Question: I'm using a microphone array (playstation eye) with PortAudio. I'm attempting microphone array processing where I can know the level of each microphone and specify the direction of a sound using beam forming or inter aural time delays. I'm having trouble determining which sound levels come from each channel.
Here is some code snippets, the first being the recordCallback.
'''
static int recordCallback( const void *inputBuffer, void *outputBuffer,
unsigned long framesPerBuffer,
const PaStreamCallbackTimeInfo* timeInfo,
PaStreamCallbackFlags statusFlags,
void *userData )
{
paTestData *data = (paTestData*)userData;
const SAMPLE *rptr = (const SAMPLE*)inputBuffer;
SAMPLE *wptr = &data->recordedSamples[data->frameIndex * NUM_CHANNELS];
long framesToCalc;
long i;
int finished;
unsigned long framesLeft = data->maxFrameIndex - data->frameIndex;
(void) outputBuffer; /* Prevent unused variable warnings. */
(void) timeInfo;
(void) statusFlags;
(void) userData;
if( framesLeft < framesPerBuffer )
{
framesToCalc = framesLeft;
finished = paComplete;
}
else
{
framesToCalc = framesPerBuffer;
finished = paContinue;
}
if( inputBuffer == NULL )
{
for( i=0; i<framesToCalc; i++ )
{
*wptr++ = SAMPLE_SILENCE; /* 1 */
if( NUM_CHANNELS =>= 2 ) *wptr++ = SAMPLE_SILENCE; /* 2 */
if( NUM_CHANNELS =>= 3 ) *wptr++ = SAMPLE_SILENCE; /* 3 */
if( NUM_CHANNELS >= 4 ) *wptr++ = SAMPLE_SILENCE; /* 4 */
}
}
else
{
for( i=0; i<framesToCalc; i++ )
{
*wptr++ = *rptr++; /* 1 */
if( NUM_CHANNELS >= 2 ) *wptr++ = *rptr++; /* 2 */
if( NUM_CHANNELS >= 3 ) *wptr++ = *rptr++; /* 3 */
if( NUM_CHANNELS >= 4 ) *wptr++ = *rptr++; /* 4 */
}
}
data->frameIndex += framesToCalc;
return finished;
}
'''
Here is the main method where I'm playing back the audio and trying to show channel averages.
'''
int main(void)
{
PaStreamParameters inputParameters,
outputParameters;
PaStream* stream;
PaError err = paNoError;
paTestData data;
int i;
int totalFrames;
int numSamples;
int numBytes;
SAMPLE max, val;
double average;
printf("patest_record.c
"); fflush(stdout);
data.maxFrameIndex = totalFrames = NUM_SECONDS * SAMPLE_RATE; /* Record for a few seconds. */
data.frameIndex = 0;
numSamples = totalFrames * NUM_CHANNELS;
numBytes = numSamples * sizeof(SAMPLE);
data.recordedSamples = (SAMPLE *) malloc( numBytes ); /* From now on, recordedSamples is initialised. */
if( data.recordedSamples == NULL )
{
printf("Could not allocate record array.
");
goto done;
}
for( i=0; i<numSamples; i++ ) data.recordedSamples[i] = 0;
err = Pa_Initialize();
if( err != paNoError ) goto done;
inputParameters.device = 2; /* default input device */
if (inputParameters.device == paNoDevice) {
fprintf(stderr,"Error: No default input device.
");
goto done;
}
inputParameters.channelCount = 2; /* stereo input */
inputParameters.sampleFormat = PA_SAMPLE_TYPE;
inputParameters.suggestedLatency = Pa_GetDeviceInfo( inputParameters.device )->defaultLowInputLatency;
inputParameters.hostApiSpecificStreamInfo = NULL;
/* Record some audio. -------------------------------------------- */
err = Pa_OpenStream(
&stream,
&inputParameters,
NULL, /* &outputParameters, */
SAMPLE_RATE,
FRAMES_PER_BUFFER,
paClipOff, /* we won't output out of range samples so don't bother clipping them */
recordCallback,
&data );
if( err != paNoError ) goto done;
err = Pa_StartStream( stream );
if( err != paNoError ) goto done;
printf("
=== Now recording!! Please speak into the microphone. ===
"); fflush(stdout);
while( ( err = Pa_IsStreamActive( stream ) ) == 1 )
{
Pa_Sleep(1000);
printf("index = %d
", data.frameIndex ); fflush(stdout);
printf("Channel = %d
", data.currentChannel ); fflush(stdout);
}
if( err < 0 ) goto done;
err = Pa_CloseStream( stream );
if( err != paNoError ) goto done;
/* Measure maximum peak amplitude. */
/* average for each channel */
SAMPLE channel1val =0;
SAMPLE channel2val = 0;
SAMPLE channel3val =0;
SAMPLE channel4val = 0;
long channel1avg = 0.0;
long channel2avg =0.0;
long channel3avg =0.0;
long channel4avg =0.0;
SAMPLE channel1max = 0;
SAMPLE channel2max =0;
SAMPLE channel3max =0;
SAMPLE channel4max =0;
i = 0;
do
{
channel1val = data.recordedSamples[i];
if (channel1val < 0)
{
channel1val = -channel1val;
}
if (channel1val > channel1max)
{
channel1max = channel1val;
}
channel1avg += channel1val;
i = i + 4;
}
while (i<numSamples);
i = 1;
do
{
channel2val = data.recordedSamples[i];
if (channel2val < 0)
{
channel2val = -channel2val;
}
if (channel2val > channel2max)
{
channel2max = channel2val;
}
channel2avg += channel2val;
i = i + 4;
}
while (i<numSamples);
i = 2;
do
{
channel3val = data.recordedSamples[i];
if (channel3val < 0)
{
channel3val = -channel3val;
}
if (channel3val > channel3max)
{
channel3max = channel3val;
}
channel3avg += channel3val;
i = i + 4;
}
while (i<numSamples);
i = 3;
do
{
channel4val = data.recordedSamples[i];
if (channel4val < 0)
{
channel4val = -channel4val;
}
if (channel4val > channel4max)
{
channel4max = channel4val;
}
channel4avg += channel4val;
i = i + 4;
}
while (i<numSamples);
channel1avg = channel1avg / (double)numSamples;
channel2avg = channel2avg / (double)numSamples;
channel3avg = channel3avg / (double)numSamples;
channel4avg = channel4avg / (double)numSamples;
// printf("sample max amplitude = "PRINTF_S_FORMAT"
", max );
// printf("sample average = %lf
", average );
printf("channel1 max amplitude = "PRINTF_S_FORMAT"
", channel1max);
printf("sample average = %lf
", channel1avg);
printf("channel2 max amplitude = "PRINTF_S_FORMAT"
", channel2max);
printf("sample average = %lf
", channel2avg);
printf("channel3 max amplitude = "PRINTF_S_FORMAT"
", channel3max);
printf("sample average = %lf
", channel3avg);
printf("channel4 max amplitude = "PRINTF_S_FORMAT"
", channel4max);
printf("sample average = %lf
", channel4avg);
printf("/nPrinting out values/n");
for (int j=0; j<8; j++)
{
printf("Value: %lf
", data.recordedSamples[j]);
}
/* Write recorded data to a file. */
#if WRITE_TO_FILE
{
FILE *fid;
fid = fopen("recorded.raw", "wb");
if( fid == NULL )
{
printf("Could not open file.");
}
else
{
fwrite( data.recordedSamples, NUM_CHANNELS * sizeof(SAMPLE), totalFrames, fid );
fclose( fid );
printf("Wrote data to 'recorded.raw'
");
}
}
#endif
/* Playback recorded data. -------------------------------------------- */
data.frameIndex = 0;
outputParameters.device = Pa_GetDefaultOutputDevice(); /* default output device */
if (outputParameters.device == paNoDevice) {
fprintf(stderr,"Error: No default output device.
");
goto done;
}
outputParameters.channelCount = 2; /* stereo output */
outputParameters.sampleFormat = PA_SAMPLE_TYPE;
outputParameters.suggestedLatency = Pa_GetDeviceInfo( outputParameters.device )->defaultLowOutputLatency;
outputParameters.hostApiSpecificStreamInfo = NULL;
printf("
=== Now playing back. ===
"); fflush(stdout);
err = Pa_OpenStream(
&stream,
NULL, /* no input */
&outputParameters,
SAMPLE_RATE,
FRAMES_PER_BUFFER,
paClipOff, /* we won't output out of range samples so don't bother clipping them */
playCallback,
&data );
if( err != paNoError ) goto done;
if( stream )
{
err = Pa_StartStream( stream );
if( err != paNoError ) goto done;
printf("Waiting for playback to finish.
"); fflush(stdout);
while( ( err = Pa_IsStreamActive( stream ) ) == 1 ) Pa_Sleep(100);
if( err < 0 ) goto done;
err = Pa_CloseStream( stream );
if( err != paNoError ) goto done;
printf("Done.
"); fflush(stdout);
}
done:
Pa_Terminate();
if( data.recordedSamples ) /* Sure it is NULL or valid. */
free( data.recordedSamples );
if( err != paNoError )
{
fprintf( stderr, "An error occured while using the portaudio stream
" );
fprintf( stderr, "Error number: %d
", err );
fprintf( stderr, "Error message: %s
", Pa_GetErrorText( err ) );
err = 1; /* Always return 0 or 1, but no other return codes. */
}
return err;
}
'''
If I run my code and blow into one microphone I get this. When I play the sound back using my code, it works fine and the sound is correct, but looking at the values outputted:
'''
channel1 max amplitude = 1.<PHONE>
sample average = 1.000000
channel2 max amplitude = 0.<PHONE>
sample average = 0.025421
channel3 max amplitude = 1.<PHONE>
sample average = 1.000000
channel4 max amplitude = 0.<PHONE>
sample average = 0.026276
'''
Which clearly isn't correct. As it's showing that two channels are almost identical. From what I understand, as it's capturing linear PCM, it should be mapping channels such as
SAMPLE
[
{Channel1}
{Channel2}
{Channel3}
{Channel4}
]
Now the problem is, when I blow into one microphone on audacity (which uses core-audio drivers) I get this. Clearly one microphone has peak of 1 and the others are near silent.

So I don't understand what I'm doing wrong, any pointers?
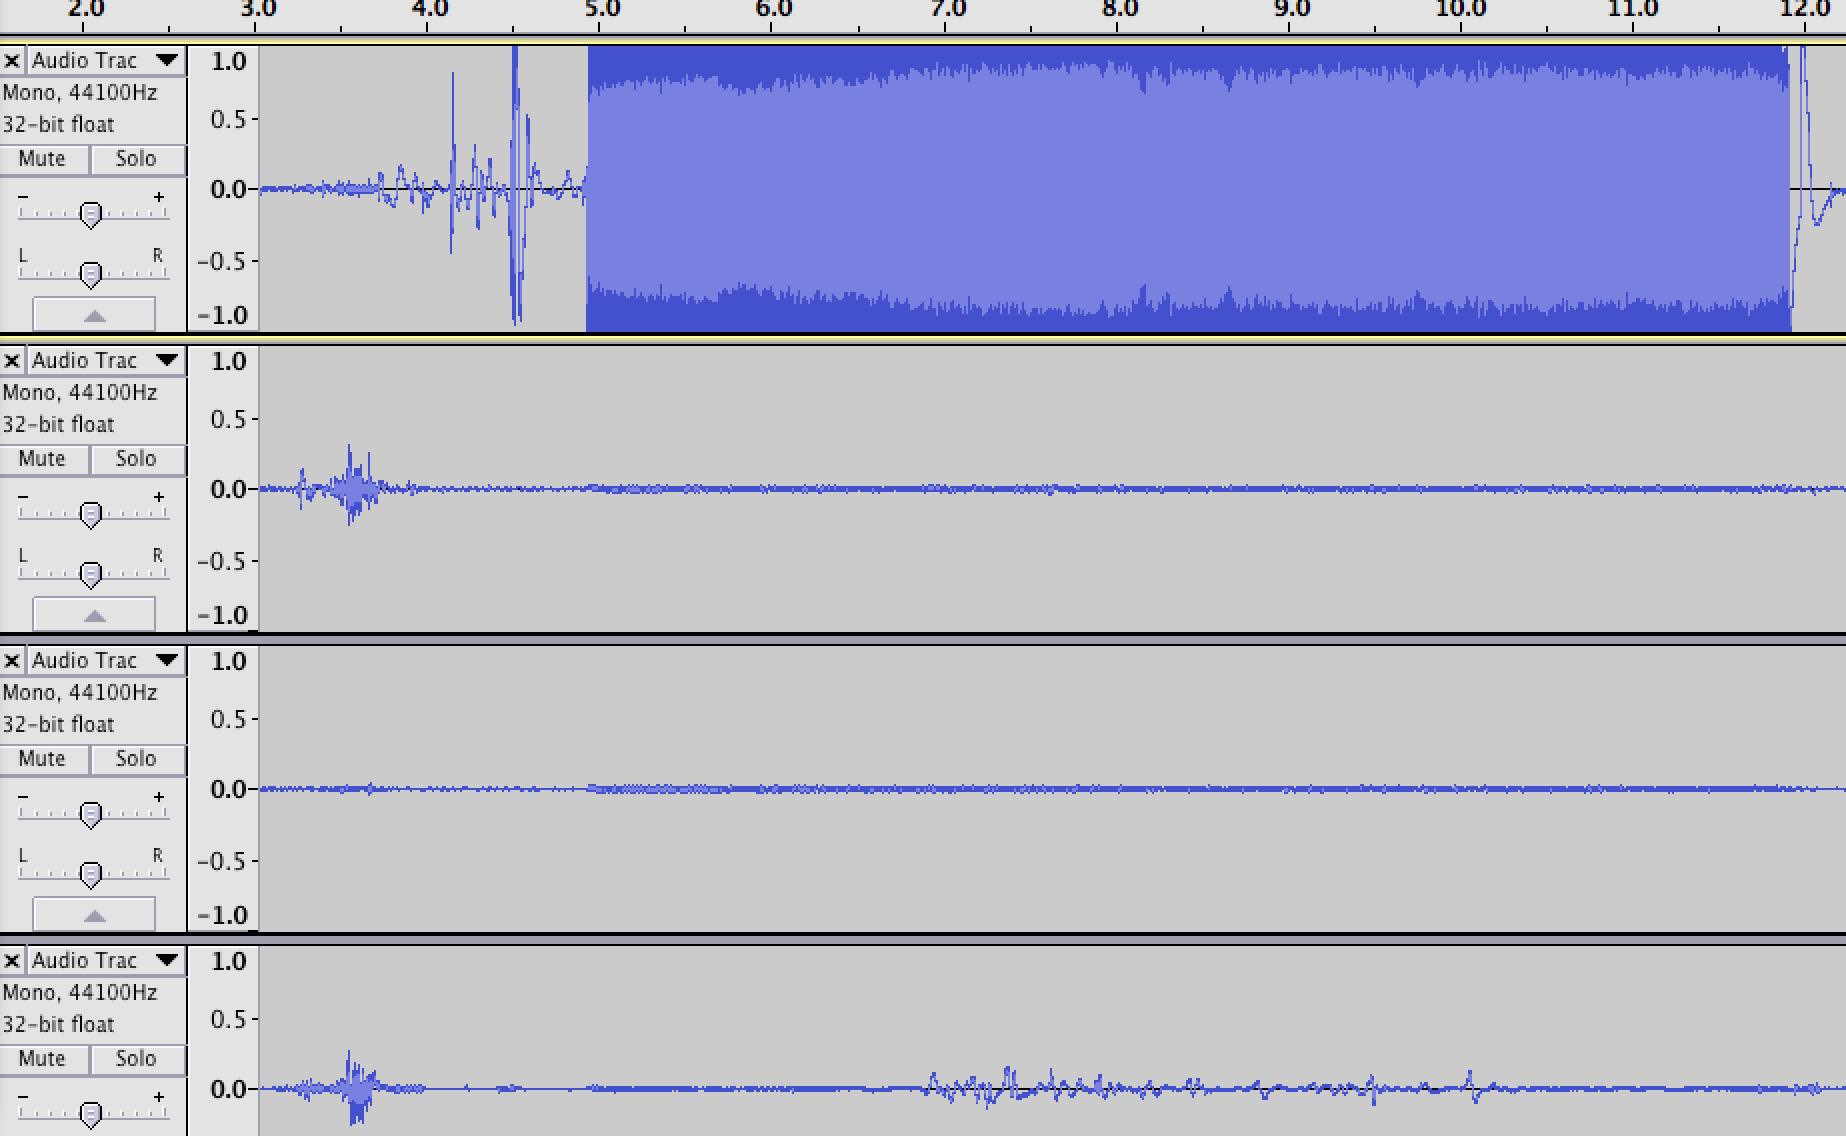
Answer: It looks like you are only recording 2 channels
'''
inputParameters.channelCount = 2; /* stereo input */
'''
This would explain why ch 1 and 3, and ch 2 and 4 are measuring the same level because you're just skipping every other sample from the same channel.